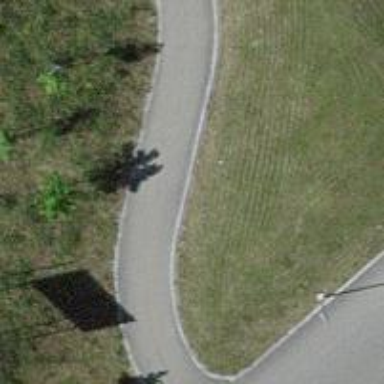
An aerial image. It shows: Asphalt cycleway.